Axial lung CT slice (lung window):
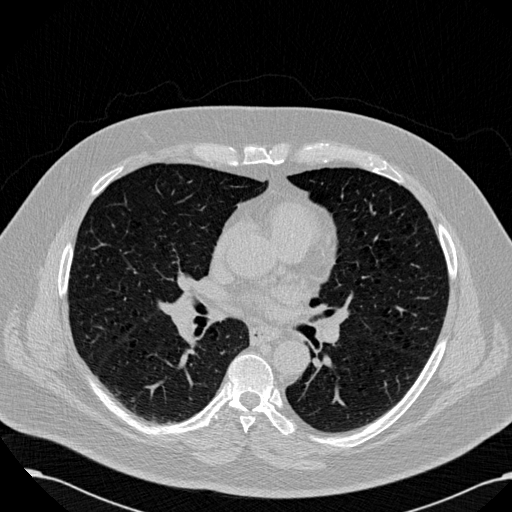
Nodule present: no